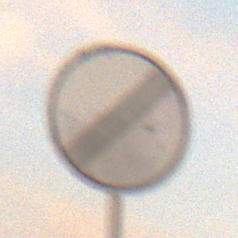
Verkehrszeichen: EndeSaemtlicherBegrenzungen
Umgebung: Outdoor, Nature
Tageszeit: SunriseSunset
Wetter: PartlyCloudy
Licht: Natural
Jahreszeit: NotSpecified
Kontrast: LowContrast